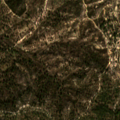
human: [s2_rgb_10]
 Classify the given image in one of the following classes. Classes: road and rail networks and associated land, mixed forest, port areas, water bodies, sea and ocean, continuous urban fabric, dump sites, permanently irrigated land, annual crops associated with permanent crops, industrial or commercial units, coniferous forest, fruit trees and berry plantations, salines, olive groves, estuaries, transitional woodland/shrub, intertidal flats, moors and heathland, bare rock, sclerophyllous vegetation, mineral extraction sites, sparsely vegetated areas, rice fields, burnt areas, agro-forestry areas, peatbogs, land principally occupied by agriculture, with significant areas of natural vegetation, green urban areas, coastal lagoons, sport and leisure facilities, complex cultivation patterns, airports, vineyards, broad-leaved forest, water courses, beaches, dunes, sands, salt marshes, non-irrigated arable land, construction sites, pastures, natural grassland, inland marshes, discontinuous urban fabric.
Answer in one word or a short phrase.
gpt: broad-leaved forest, coniferous forest